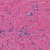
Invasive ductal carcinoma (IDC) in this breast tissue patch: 0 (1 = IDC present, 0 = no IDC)